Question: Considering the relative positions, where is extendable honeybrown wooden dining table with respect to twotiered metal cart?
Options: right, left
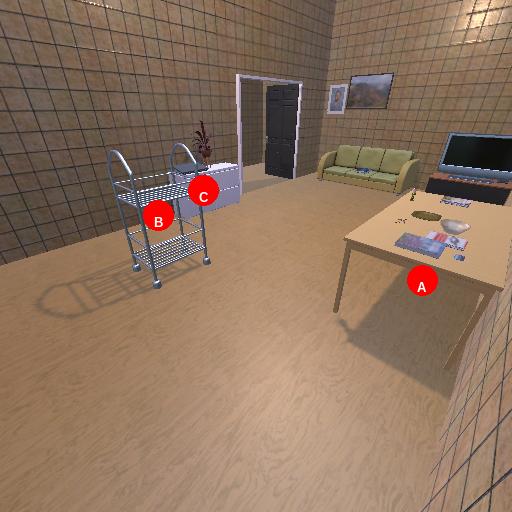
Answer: right